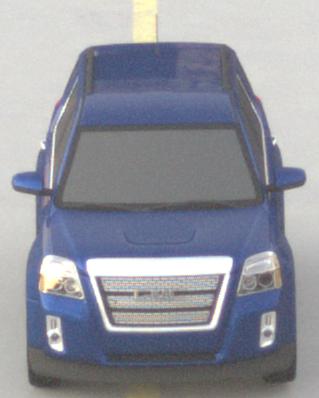
Make: GMC
Model: Terrain
Detailed model: Gen. 1
Model produced from: 2009
Model produced until: 2017
Doors: 5
Color: blue
Road condition: dry road
Daytime: sunrise or sunset
Contrast: low contrast